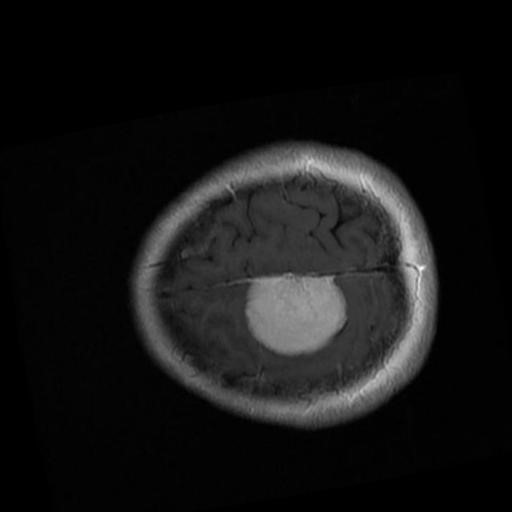
Label: brain_menin